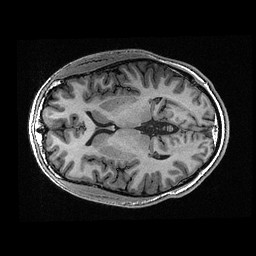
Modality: T1w
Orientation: axial
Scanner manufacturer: ge
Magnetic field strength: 3 T
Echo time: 0.00318 s